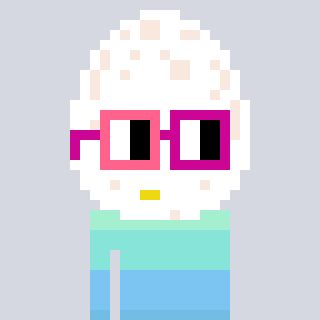
a pixel art character with square pink and red glasses, a egg-shaped head and a bege-colored body on a cool background